Field crop: maize
Growth stage: 2
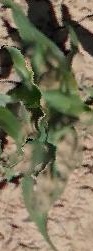
Species: maize